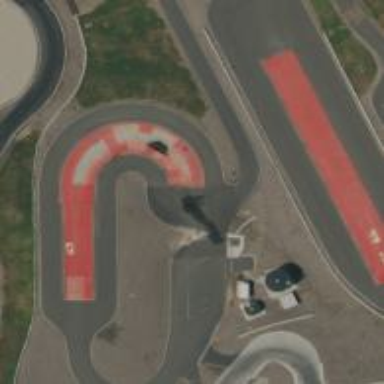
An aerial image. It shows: Motor sport raceway.